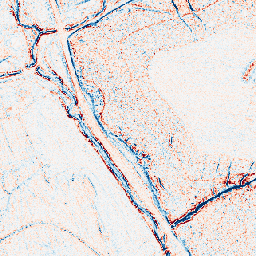
Category: edge_preserving
Decomposition family: anisotropic_diffusion
Decomposition parameters: iterations: 5
kappa: 50
gamma: 0.1
Upsampling method: area
Upsampling parameters: scale: 8
Upsampling scale: 8